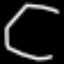
Label: octagon